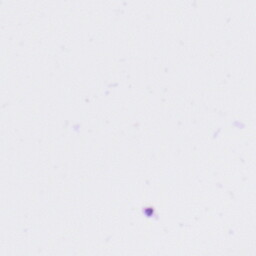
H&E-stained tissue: Tonsil